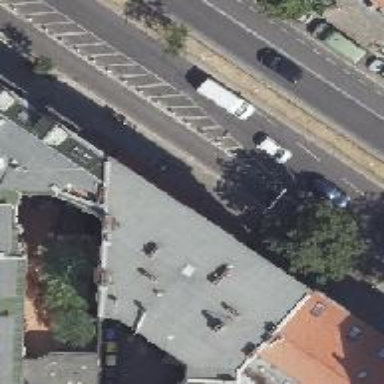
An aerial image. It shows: Restaurant.